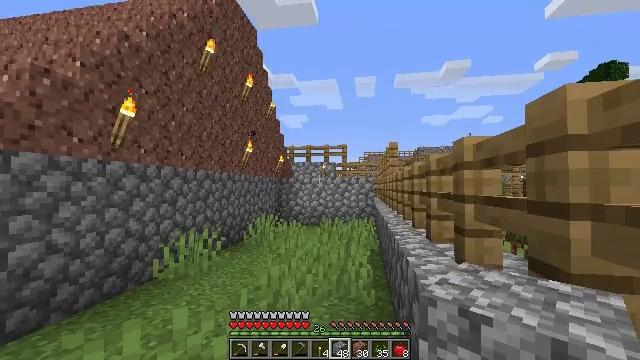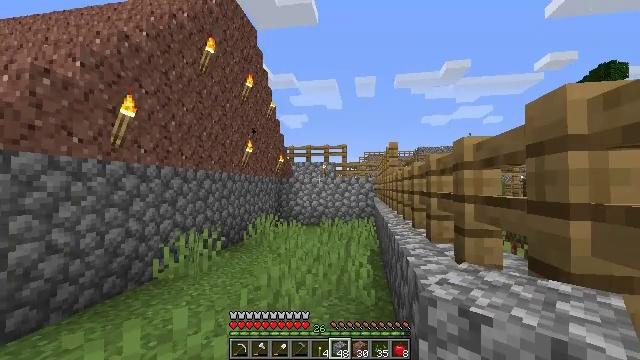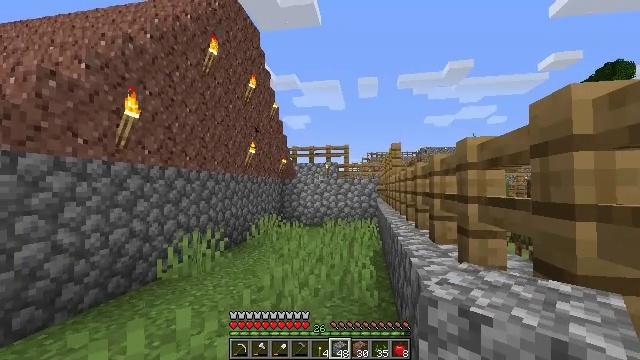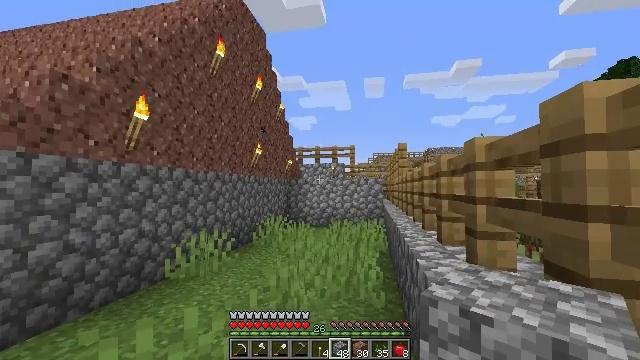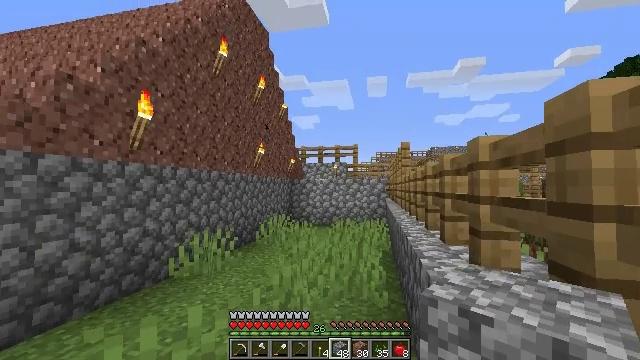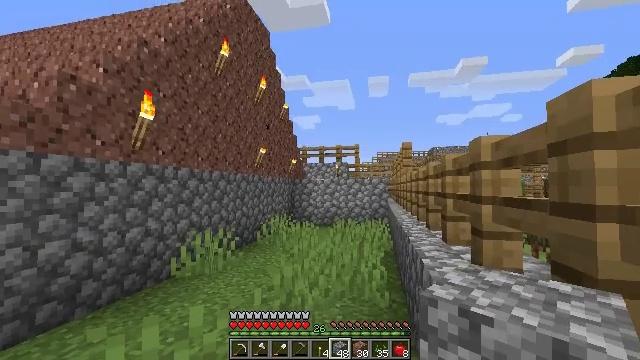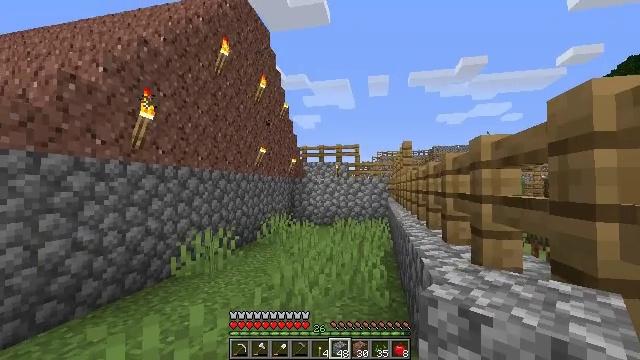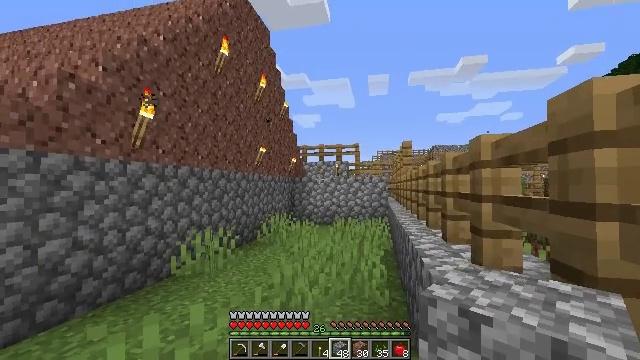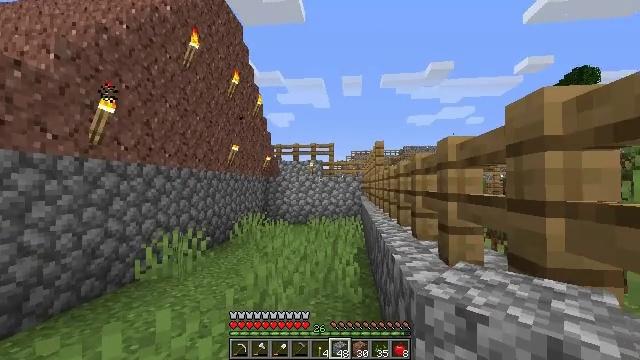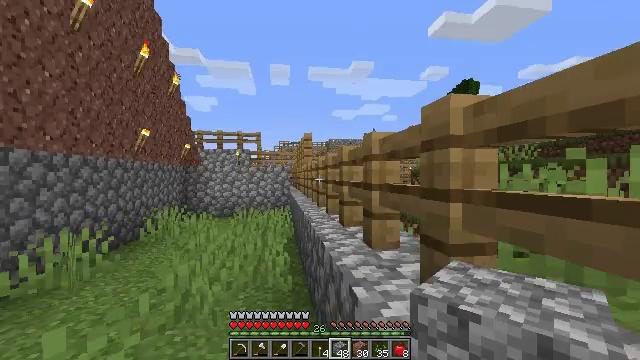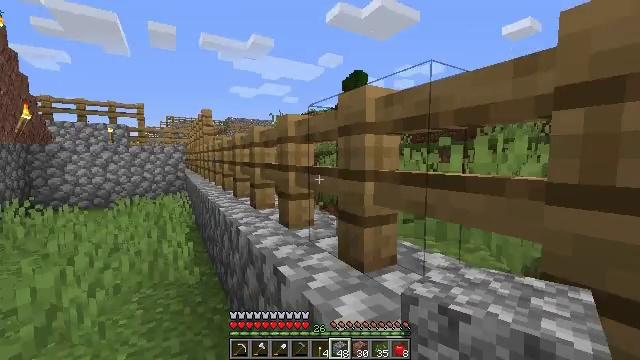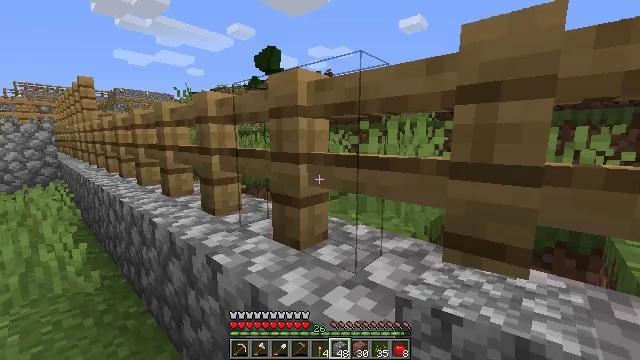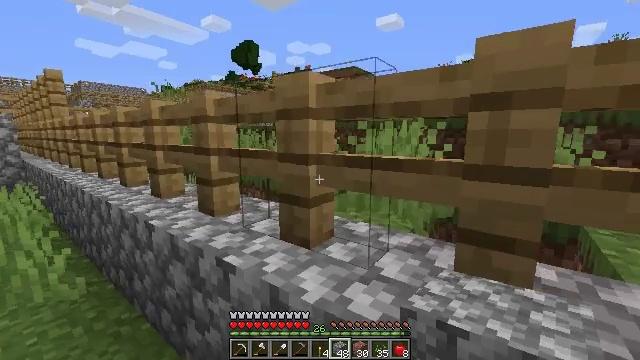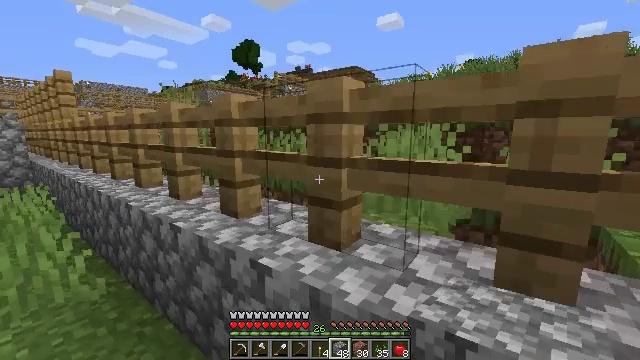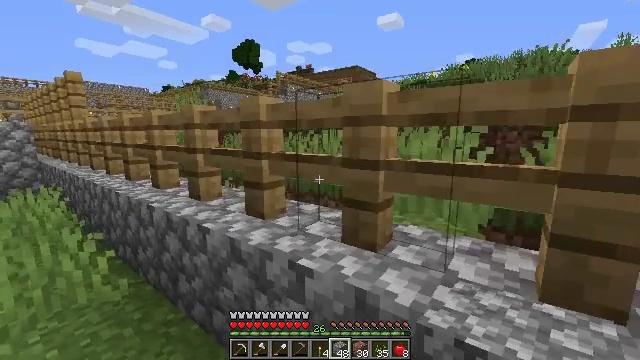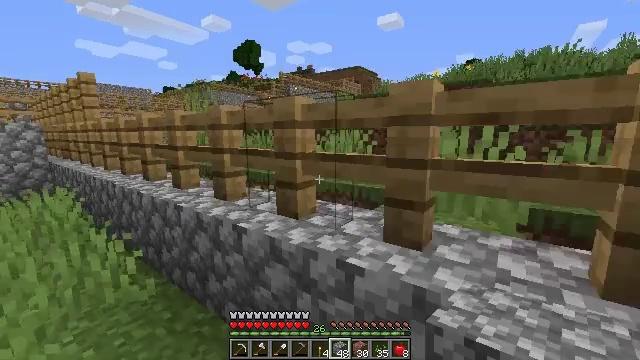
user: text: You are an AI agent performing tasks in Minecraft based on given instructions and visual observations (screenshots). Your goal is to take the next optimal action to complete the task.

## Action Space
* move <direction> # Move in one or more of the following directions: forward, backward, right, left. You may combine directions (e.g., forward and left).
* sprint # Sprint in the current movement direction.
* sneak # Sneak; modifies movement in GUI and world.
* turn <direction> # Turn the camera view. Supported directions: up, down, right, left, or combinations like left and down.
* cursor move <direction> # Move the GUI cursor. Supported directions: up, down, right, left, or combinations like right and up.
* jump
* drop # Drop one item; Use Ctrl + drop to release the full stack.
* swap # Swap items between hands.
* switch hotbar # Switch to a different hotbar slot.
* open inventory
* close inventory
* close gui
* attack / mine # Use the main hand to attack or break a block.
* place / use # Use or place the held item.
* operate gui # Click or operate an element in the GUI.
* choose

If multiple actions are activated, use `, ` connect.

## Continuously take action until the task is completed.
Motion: motion action
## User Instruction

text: Break down the oak fence.
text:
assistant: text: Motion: no_op
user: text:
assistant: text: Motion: no_op
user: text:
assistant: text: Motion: turn left
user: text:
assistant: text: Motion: no_op
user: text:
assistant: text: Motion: no_op
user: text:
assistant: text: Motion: no_op
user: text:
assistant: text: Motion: no_op
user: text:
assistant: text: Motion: turn right
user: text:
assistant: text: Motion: move left, turn right and down
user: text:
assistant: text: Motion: move left, turn right and down
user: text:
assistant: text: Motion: move left, turn right and down
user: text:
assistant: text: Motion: move left, turn right
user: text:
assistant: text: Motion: move left
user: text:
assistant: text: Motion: move left
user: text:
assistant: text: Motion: move left
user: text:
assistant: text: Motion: move left
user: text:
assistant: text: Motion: turn right
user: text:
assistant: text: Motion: turn right
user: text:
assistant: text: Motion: turn right
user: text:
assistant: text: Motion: turn right
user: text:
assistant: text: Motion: turn right
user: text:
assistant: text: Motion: turn right
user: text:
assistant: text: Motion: no_op
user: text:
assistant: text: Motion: no_op
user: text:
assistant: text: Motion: no_op
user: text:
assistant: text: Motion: no_op
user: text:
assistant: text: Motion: no_op
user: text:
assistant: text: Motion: switch to hotbar 1
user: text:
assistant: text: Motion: switch to hotbar 1
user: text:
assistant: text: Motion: switch to hotbar 1